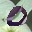
Label: 0